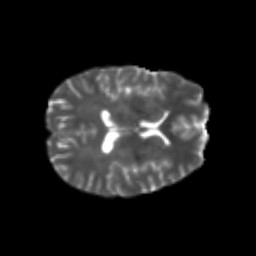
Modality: T2w
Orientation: axial
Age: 22
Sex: female
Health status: healthy
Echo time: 0.074 s